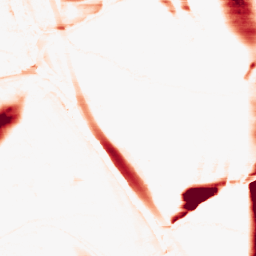
Category: morphological
Decomposition family: morphological_rect
Decomposition parameters: operation: opening
width: 50
height: 5
Upsampling method: bilinear
Upsampling parameters: scale: 4
Upsampling scale: 4